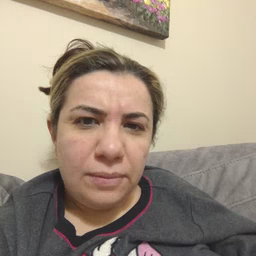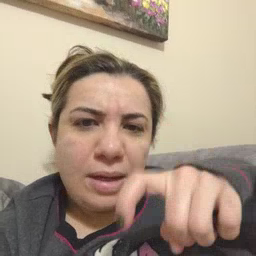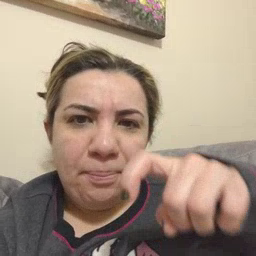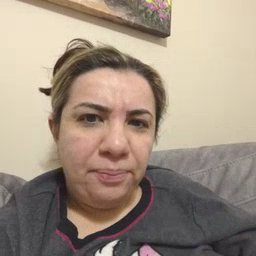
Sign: time